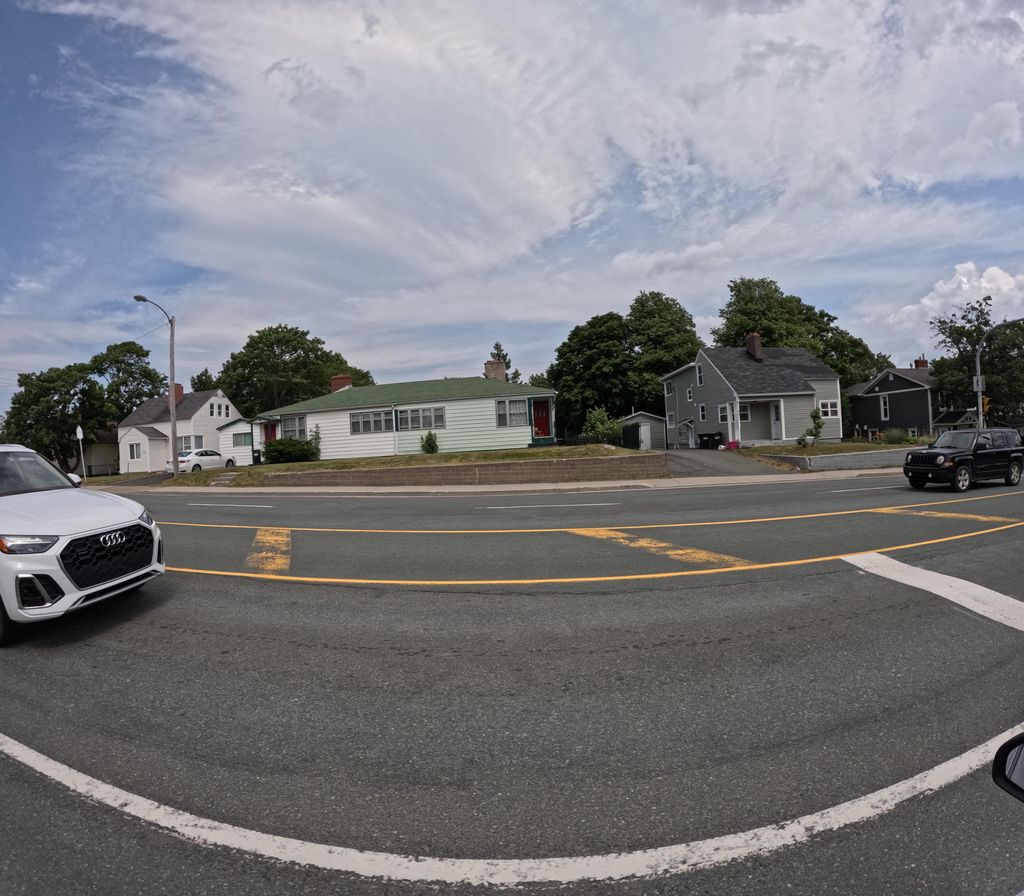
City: st_johns